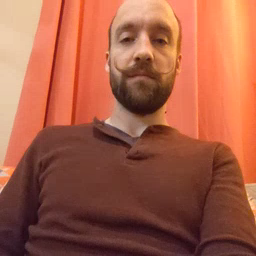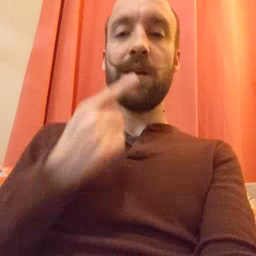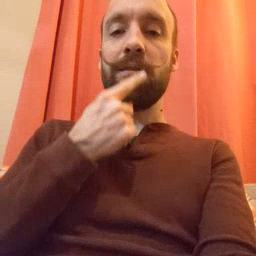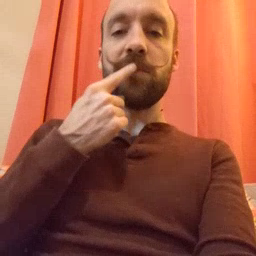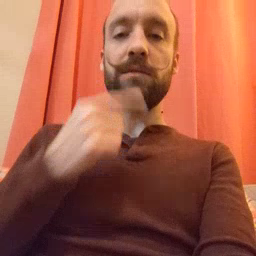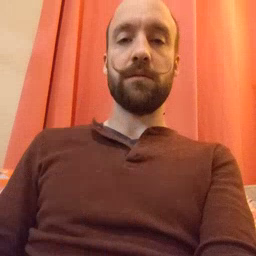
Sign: lips